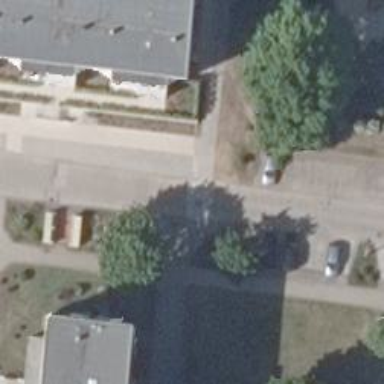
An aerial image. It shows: Residential road surfaced with concrete plates.